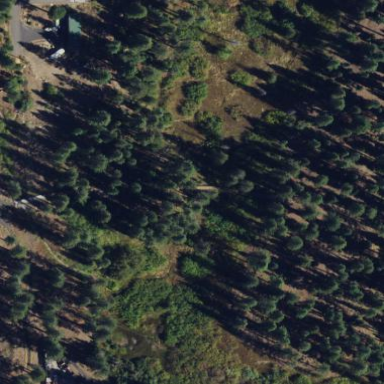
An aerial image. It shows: Evergreen forest with needle-leaved trees.